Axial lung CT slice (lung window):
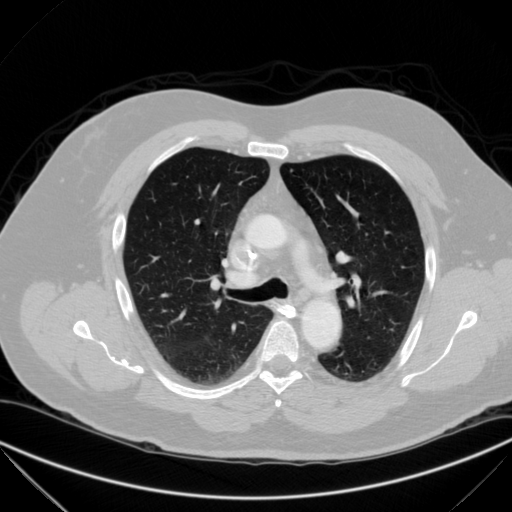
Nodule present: yes
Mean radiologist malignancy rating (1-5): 3